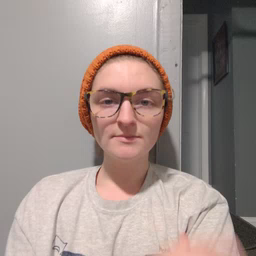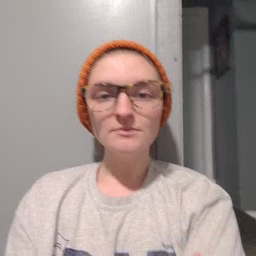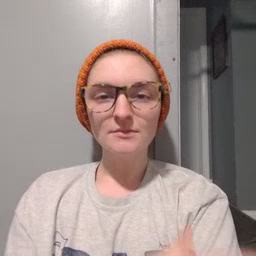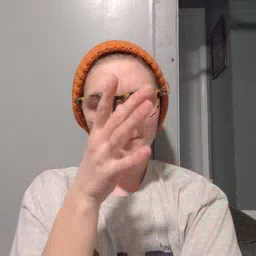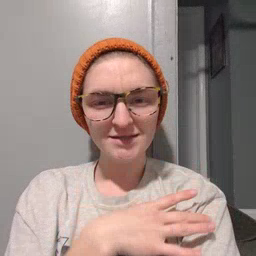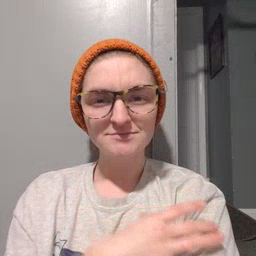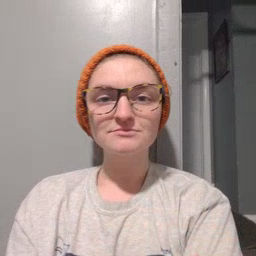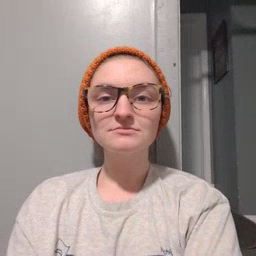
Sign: man